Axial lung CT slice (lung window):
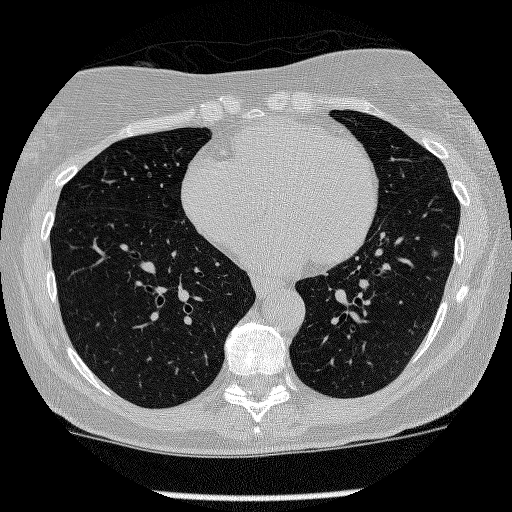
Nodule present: yes
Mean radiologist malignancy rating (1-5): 3.333